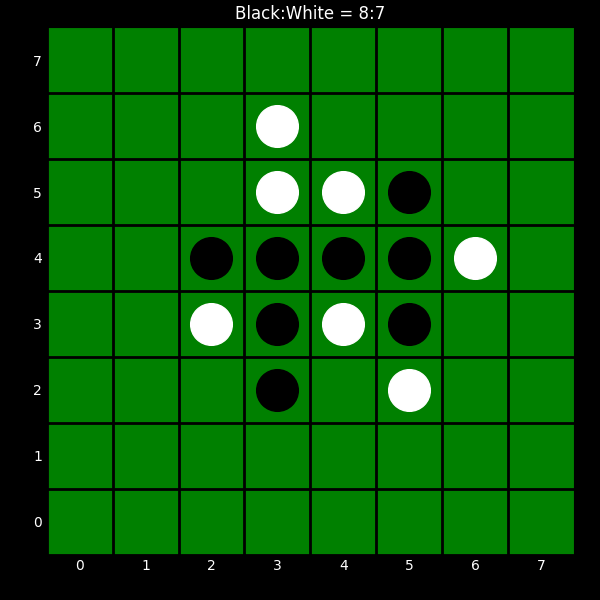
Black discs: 8
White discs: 7